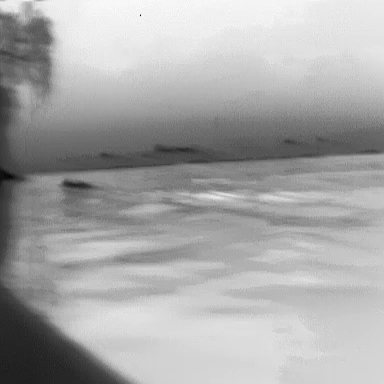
There is a warship in the infrared image.